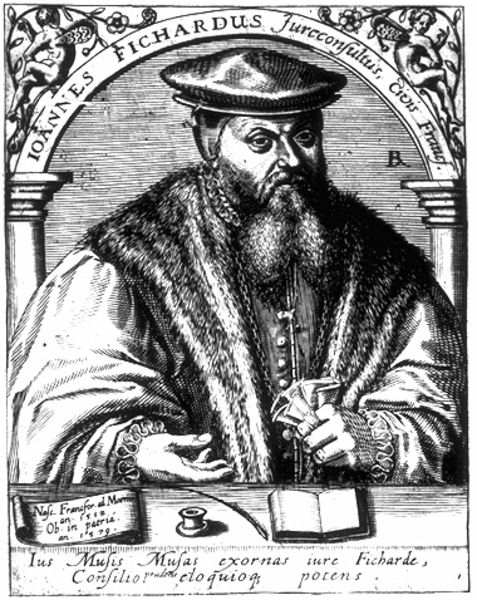
Titel: Bildnis des Johannes Fischart
Künstler: Matthaeus (d.Ä.) Becker
Institution: (Seriendruck)
Schlagwörter: feder, kopf, mann, schatten, umhang, weiß, blumen, geste, grau, handschuh, handschuhe, hut, licht, mund, männer, nase, schmuck, schwarz, säulen, tisch, zeichnung, blick, ornament, bart, kappe, mütze, schnurrbart, architektur, augen, falten, johannes, kragen, mensch, pelz, vollbart, ärmel, bildnis, herr, hände, portrait, porträt, signatur, gewand, mantel, reich, kaufmann, blatt, person, lippen, renaissance, engel, ranken, fell, kopfbedeckung, schrift, bogen, alter mann, kette, grafik, graphik, figuren, rundbogen, inschrift, glanz, dekor, floral, verzierung, faltenwurf, knöpfe, weste, ring, kante, arkade, buch, torbogen, geld, druck, schraffur, radierung, stich, schwarzweiß, text, nerz, fass, tinte, kapitelle, rolle, kiel, pelzkragen, pelzmantel, schreiben, profan, schriftrolle, gelehrter, geldbeutel, dürer, tintenfass, emblem, kupferstich, aufgeschlagen, ablage, federkiel, latein, anwalt, lateinisch, schreibend, altertum, schreibutensilien, schreibzeug, mütz, ohrenklappe, ioannes, doppelbart, fichard, ioannes fichardus, feser, tintenglas, fichardus, tine, scrift, johannes fichardus, gabelbart, zweigeteilter bart